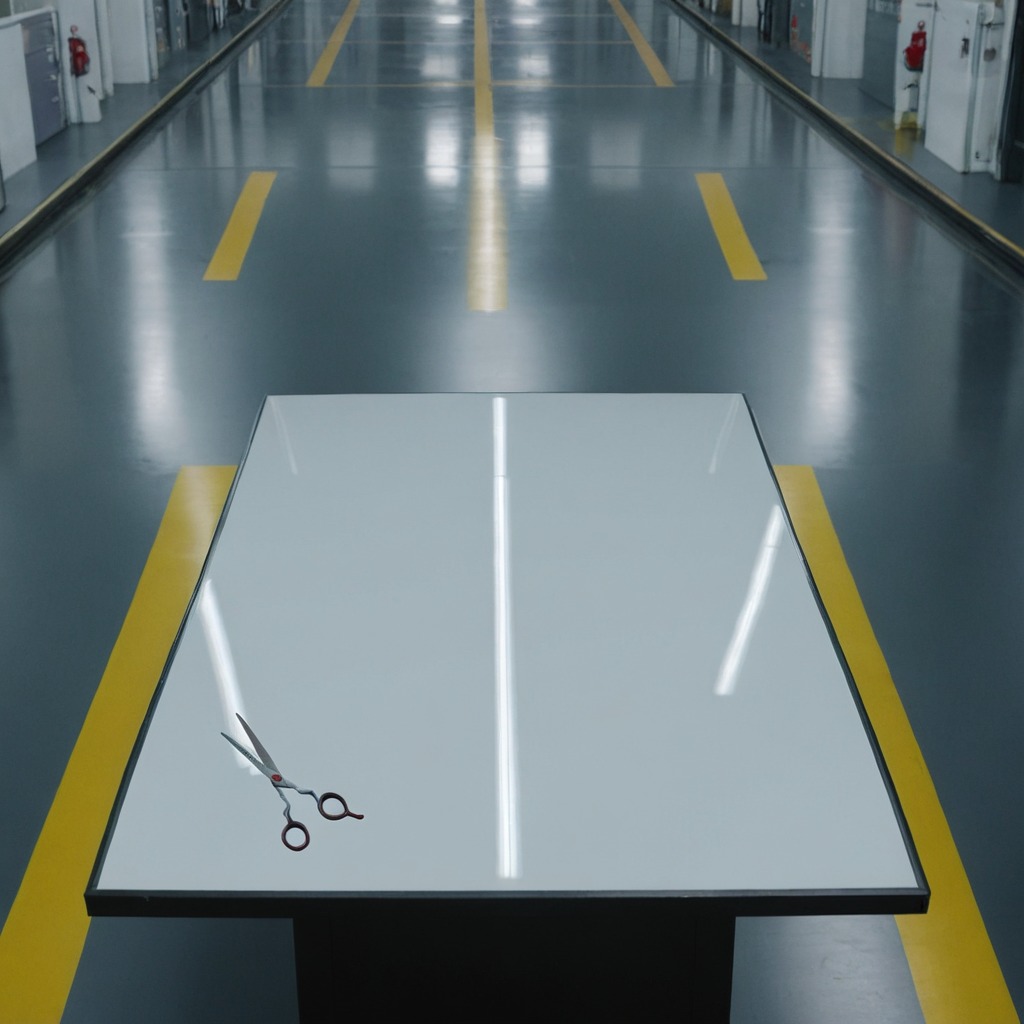
A scissor is lying on the table in the ship maintenance bay.